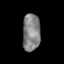
Tissue: skin
Cell type: Others
Senescence score: 0.734
Nuclear area (px): 645
Mean DAPI intensity: 130.564